Interaction volume radius: 5 \u00c5
Interaction volume height: 15 \u00c5
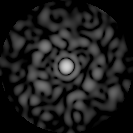
Disorder parameter: 0.8464